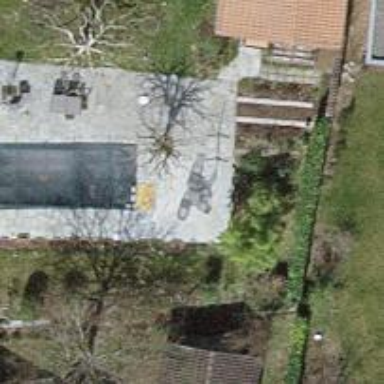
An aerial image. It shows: Deciduous broadleaved tree in garden.